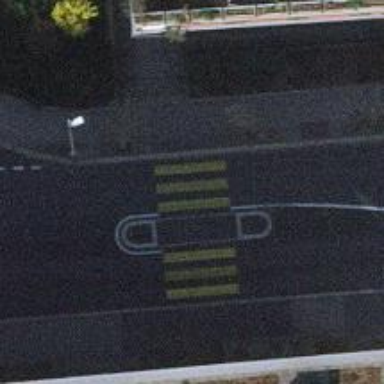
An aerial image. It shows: Marked crossing with pedestrian island.